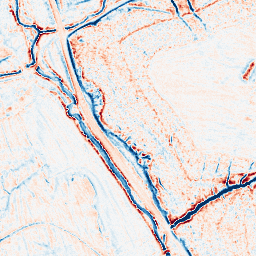
Category: edge_preserving
Decomposition family: anisotropic_diffusion
Decomposition parameters: iterations: 20
kappa: 50
gamma: 0.1
Upsampling method: sinc_blackman
Upsampling parameters: scale: 2
kernel_size: 8
Upsampling scale: 2